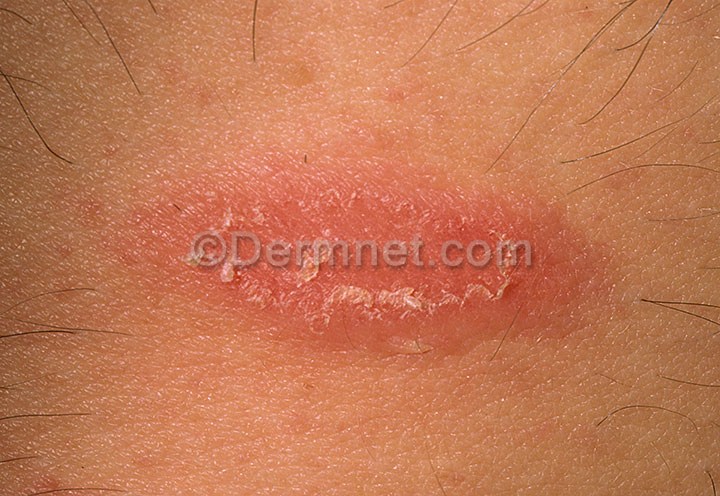
Disease: Psoriasis pictures Lichen Planus and related diseases